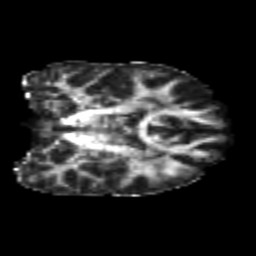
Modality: FA
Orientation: coronal
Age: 21
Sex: female
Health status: healthy
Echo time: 0.074 s